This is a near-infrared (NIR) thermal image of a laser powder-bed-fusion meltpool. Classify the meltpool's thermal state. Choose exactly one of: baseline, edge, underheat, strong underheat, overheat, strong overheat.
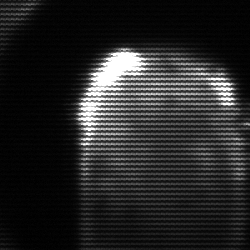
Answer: baseline